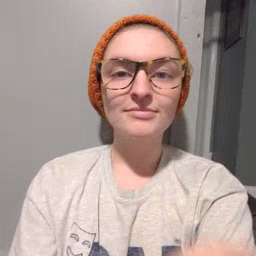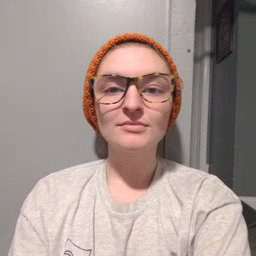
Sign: chin